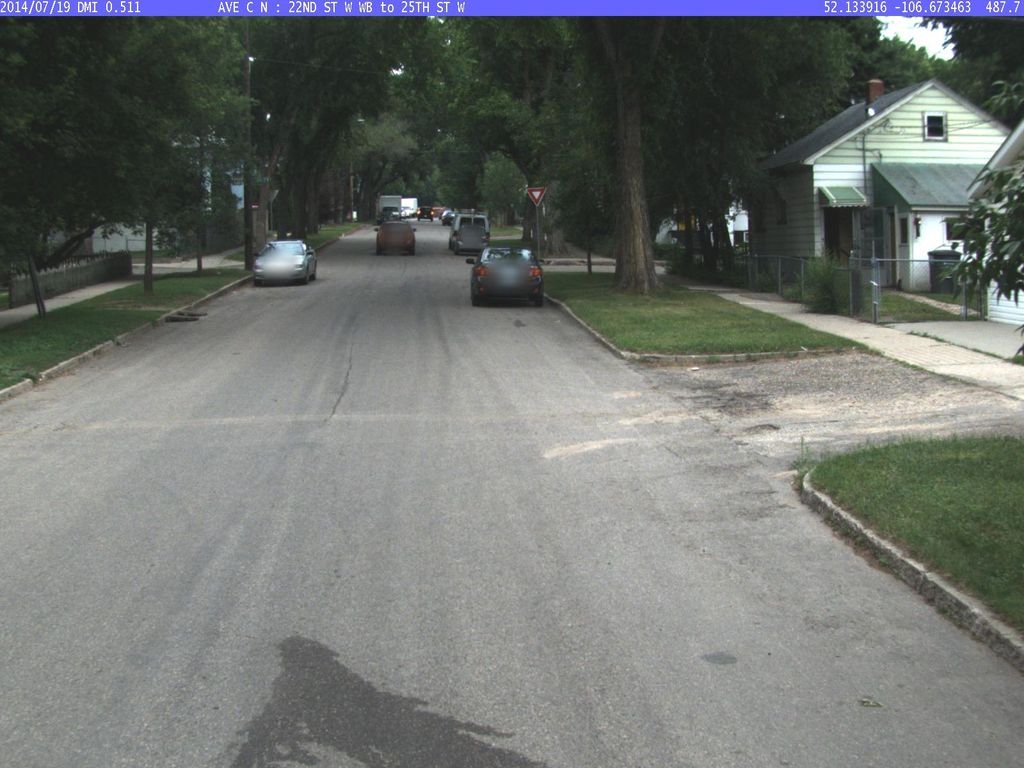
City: saskatoon